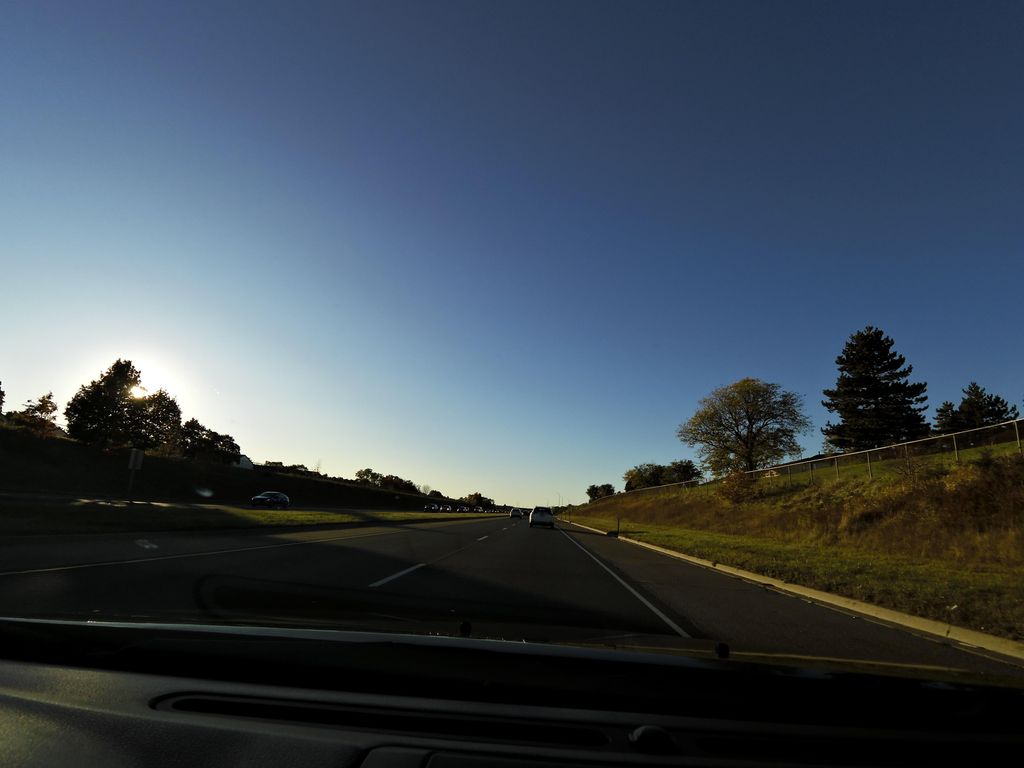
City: hamilton